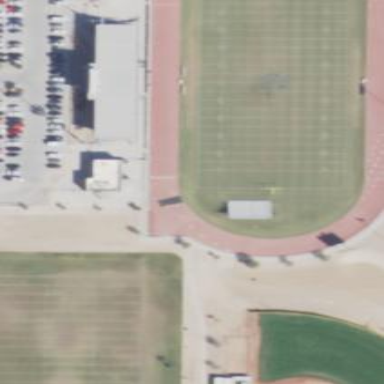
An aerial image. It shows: American football pitch.